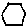
Label: hexagon